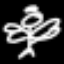
Label: angel